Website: apple
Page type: billing-address
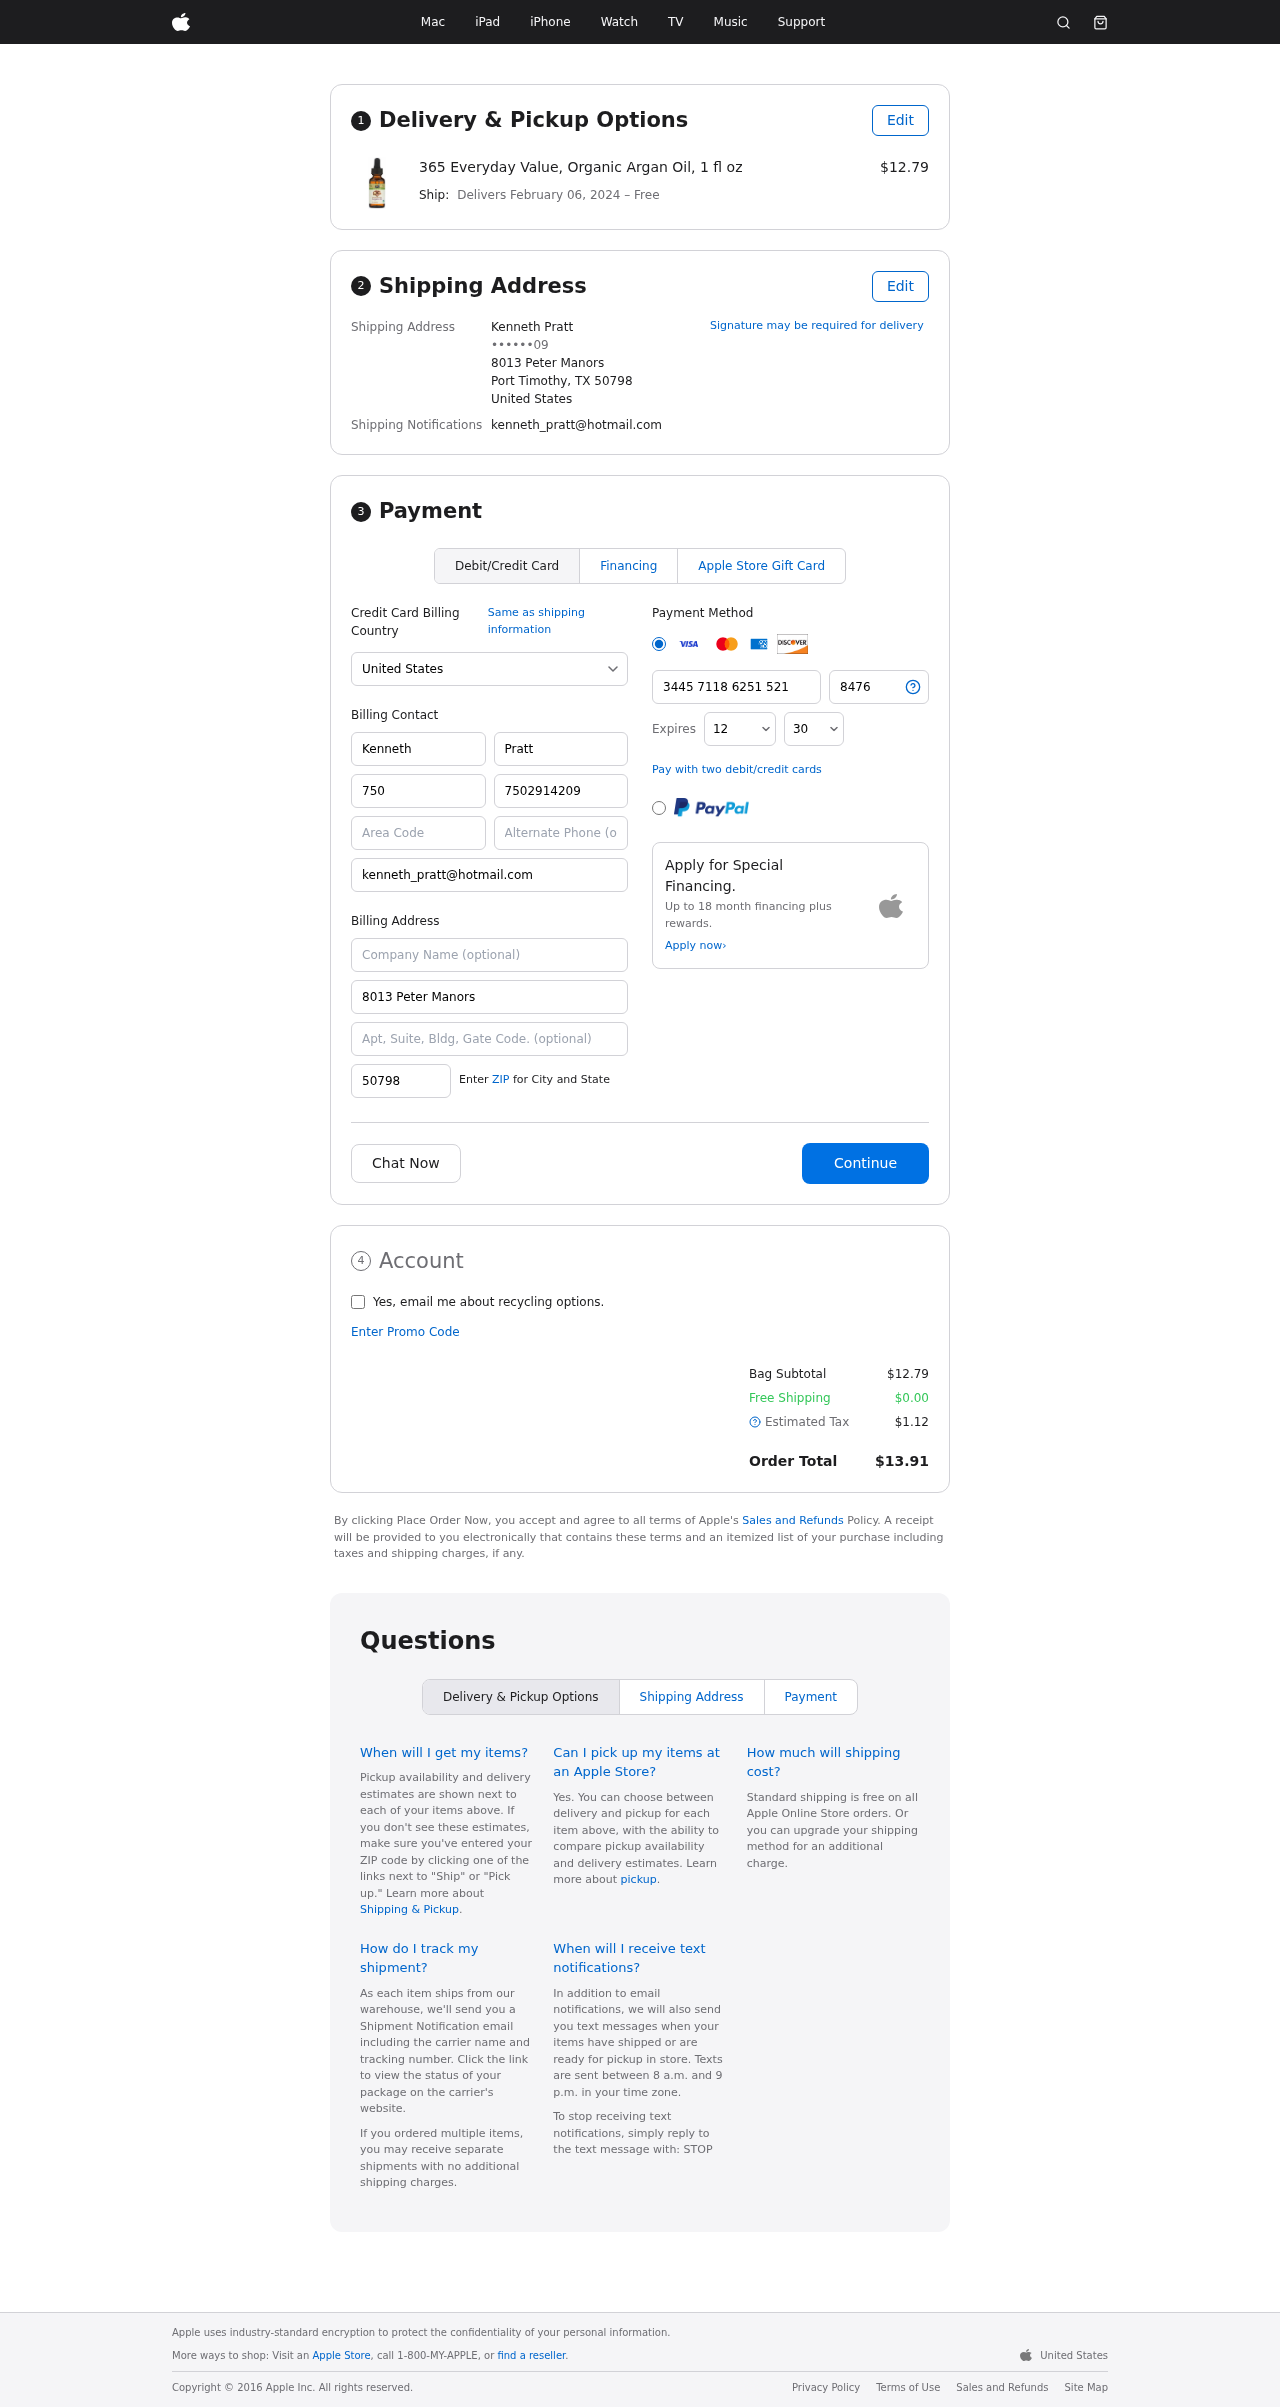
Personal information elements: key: PII_CARD_CVV
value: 8476
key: PII_CARD_EXPIRY_MONTH
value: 12
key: PII_CARD_EXPIRY_YEAR
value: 30
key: PII_CARD_NUMBER
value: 3445 7118 6251 521
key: PII_CITY_STATE_ZIP
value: Port Timothy, TX 50798
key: PII_COUNTRY
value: United States
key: PII_EMAIL
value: kenneth_pratt@hotmail.com
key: PII_FULLNAME
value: Kenneth Pratt
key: PII_STREET
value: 8013 Peter Manors
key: PII_PHONE_MASKED
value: ••••••09
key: PII_BILLING_FIRSTNAME
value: Kenneth
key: PII_BILLING_LASTNAME
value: Pratt
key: PII_BILLING_PHONE_AREA
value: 750
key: PII_BILLING_PHONE
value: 7502914209
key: PII_BILLING_EMAIL
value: kenneth_pratt@hotmail.com
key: PII_BILLING_STREET
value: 8013 Peter Manors
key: PII_BILLING_POSTCODE
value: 50798
Product elements: key: PRODUCT1_NAME
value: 365 Everyday Value, Organic Argan Oil, 1 fl oz
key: PRODUCT1_PRICE
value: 12.79
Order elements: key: ORDER_DELIVERY_DATE
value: February 06, 2024
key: ORDER_SUBTOTAL
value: $12.79
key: ORDER_SHIPPING_COST
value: $0.00
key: ORDER_TAX
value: $1.12
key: ORDER_TOTAL
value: $13.91